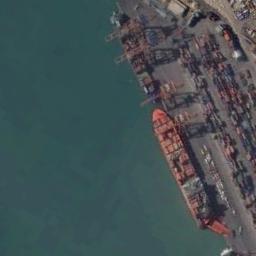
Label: ship